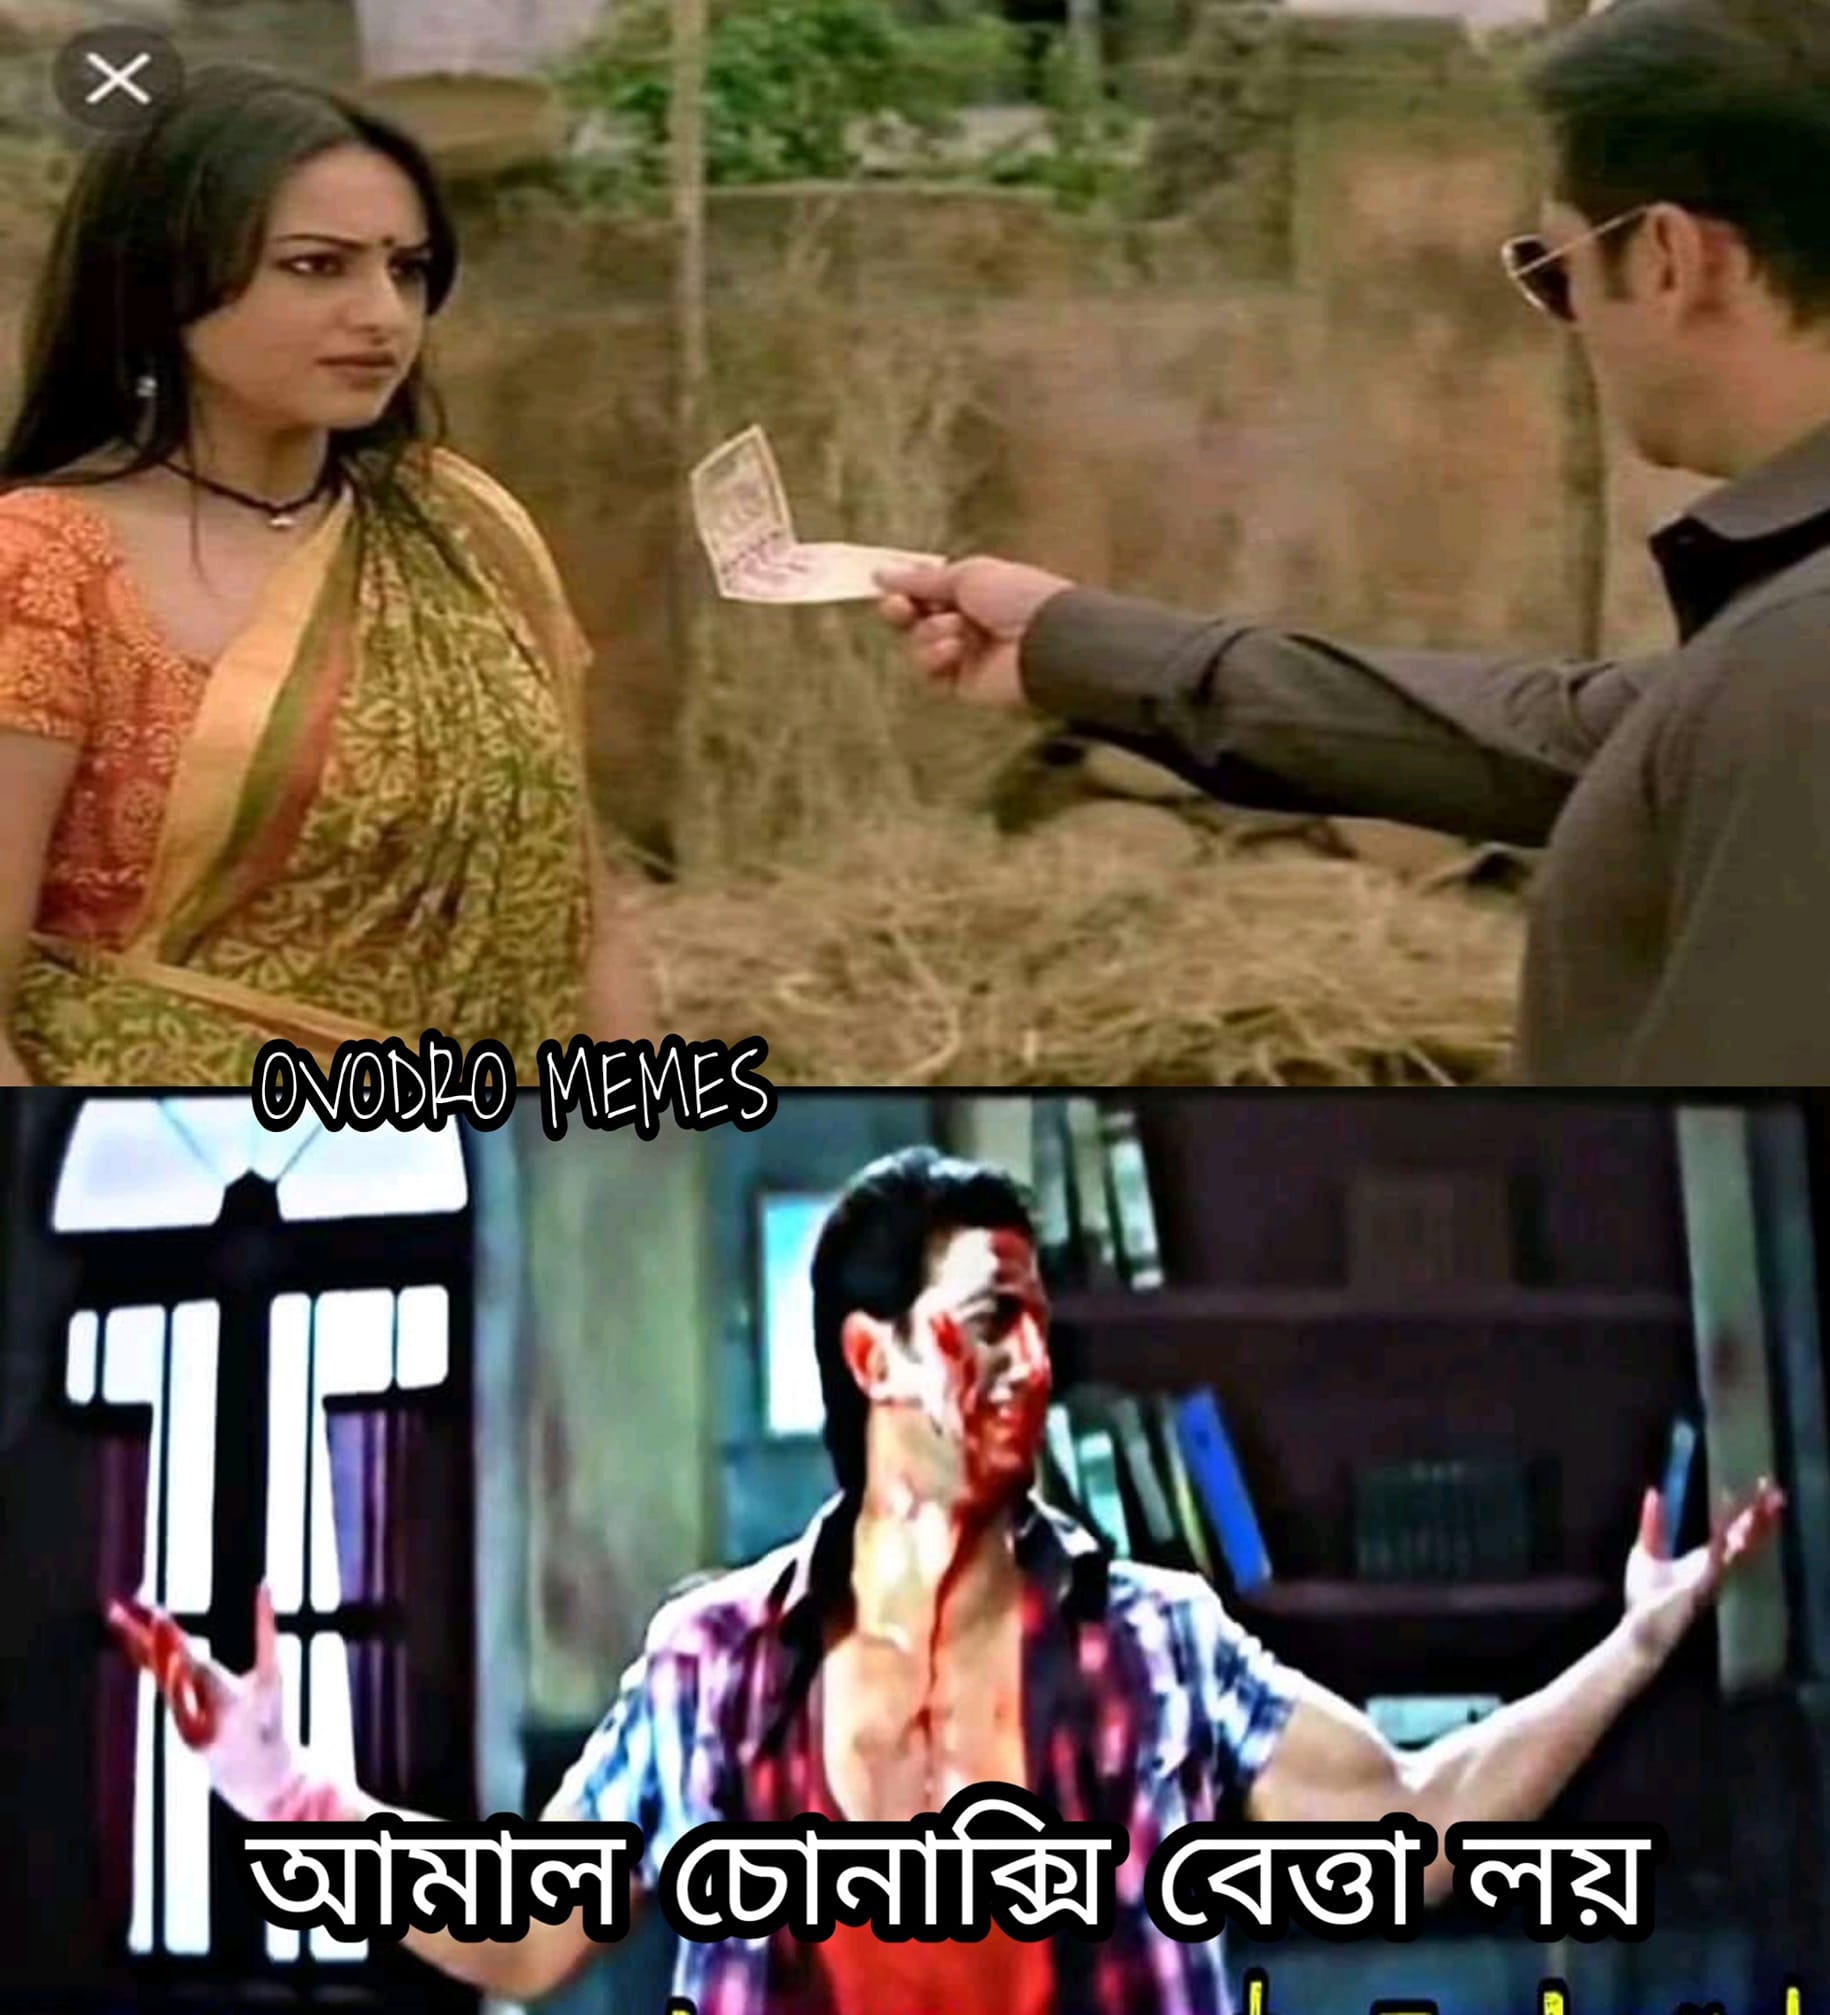
Caption: আমাল চোনাক্সি বেত্তা লয়
Label: hate